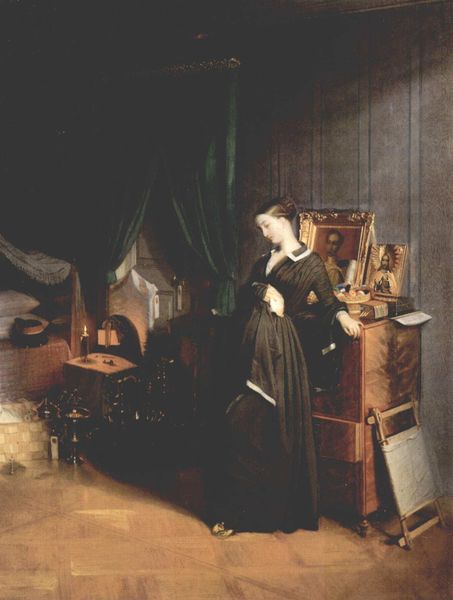
Titel: Junge Witwe
Künstler: Pawel Andrejewitsch Fedotow
Standort: Moskva
Institution: Tretjakow-Galerie
Schlagwörter: blau, dunkel, gemälde, hand, mann, schatten, schlaf, weiß, grün, mädchen, braun, fenster, frankreich, frau, grau, haar, hell, holz, kleid, licht, nacht, raum, schwarz, stuhl, tisch, tür, zimmer, dame, gürtel, malerei, flasche, flaschen, jung, regal, wand, blass, falten, kragen, rahmen, stehen, tod, trauer, bild, bildnis, innenraum, möbel, portrait, porträt, spiegel, vorhang, boden, haare, interieur, realismus, stehend, stickerei, tücher, decke, innen, klassizismus, kontrast, poträt, schön, genre, engel, taille, bein, ruhig, bilder, bilderrahmen, kommode, schrank, sofa, düster, parkett, schemel, lehnen, chair, curtain, curtains, hat, lamp, oil, pillow, religious, velvet, white, window, women, black, bun, collar, dark, dress, face, female, figurative, funeral, gold, green, hair, interior, lady, nose, old, painting, room, salon, skirt, table, tapete, wall, witwe, woman, yellow, holzboden, sitzt, kerze, melancholisch, staffelei, streifen, bed, bedroom, bett, cupboard, korb, mirror, pattern, picture, pictures, schlafzimmer, schublade, tischchen, wardrobe, brown, floor, parquet, perspective, stube, wallpaper, wood floor, wooden, lichteinfall, sticken, bauch, allein, gemach, schwanger, revers, stola, striche, pakett, foto, fotografie, flamme, soldat, leinwand, portraits, komode, kerzenleuchter, wood, sad, christus, jesus, jesus christus, brief, classic, man, ear, girl, head, young, baldachin, drapes, feet, scroll, stand, grüb, light, paper, sekretär, einrichtung, empire, anlehnen, frame, trim, shadow, brow, mother, mouth, silk, nachttisch, schrein, kästchen, cross, desk, paintings, writing, ikone, leaning, photo, british, himmelbett, door, frames, dunkl, still life, erwartung, basket, brown hair, vest, friedlich, cat, neoklassizismus, alkoven, art, board, easel, painter, shine, shoe, study, andachtsbild, sissi, eye, lines, vorgang, fingers, candle, chest, christ, drawers, dresser, mourning, beautiful, pale, nachtkästchen, shade, baby, schwangere, webrahmen, stickrahmen, rahme, erotic, weeping, ergriffen, standing, flame, parket, trauerkleid, ruch, einwand, black dress, image, white collar, tapetet, melancholy, schlafkammer, bedroom scene, mourn, fat, shades, indoor, needlework, contemplative, crying, furniture, tray, morning, sick, bleid, composed, expecting, framed portait, furnishings, green curtain, mäschen, pregnant, sekret, tapastry, thoughtfull, totenkerze, zäpfchen, nice, 19. jahrhundert, chamber, ancient regime, sad woman, old fashioned, asd, woman leaning, bristish, pensive woman in long gown, indoors, protrait, cotton, clutter, upset, drawer, candlelight, reverie, bureau, klavier, widow, df, fr, vschattet, maternity, art works, loom, stretcher, commode, sad girl, thoughful, bureu, woman alone, wraving